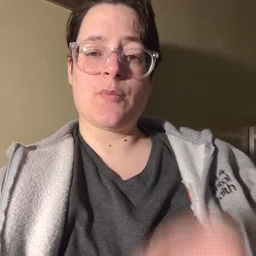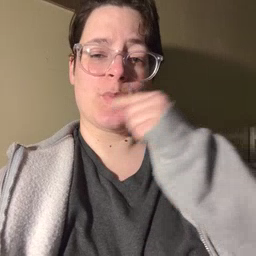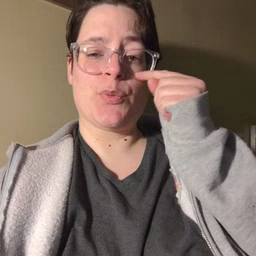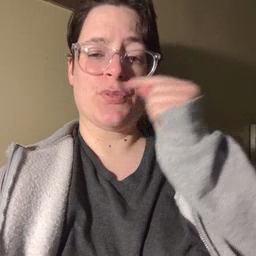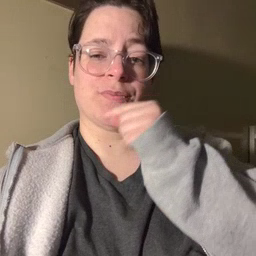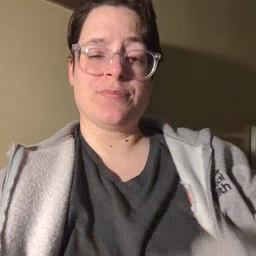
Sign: toothbrush